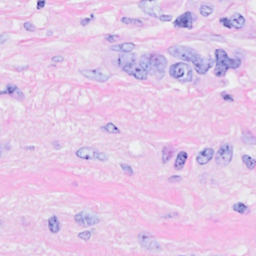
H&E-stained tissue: Breast